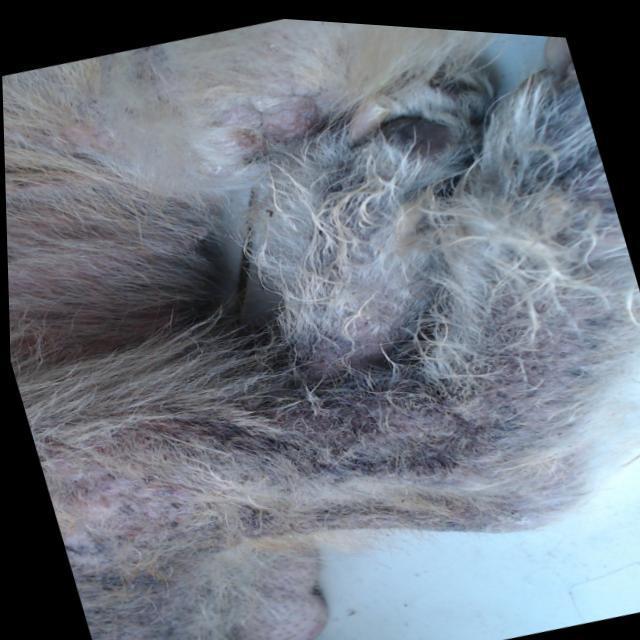
Canine demodicosis (Demodex mange) — caused by Demodex canis mites. Presents with alopecia, follicular papules, pustules, and comedones. Often localized on face and forelimbs.